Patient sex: M
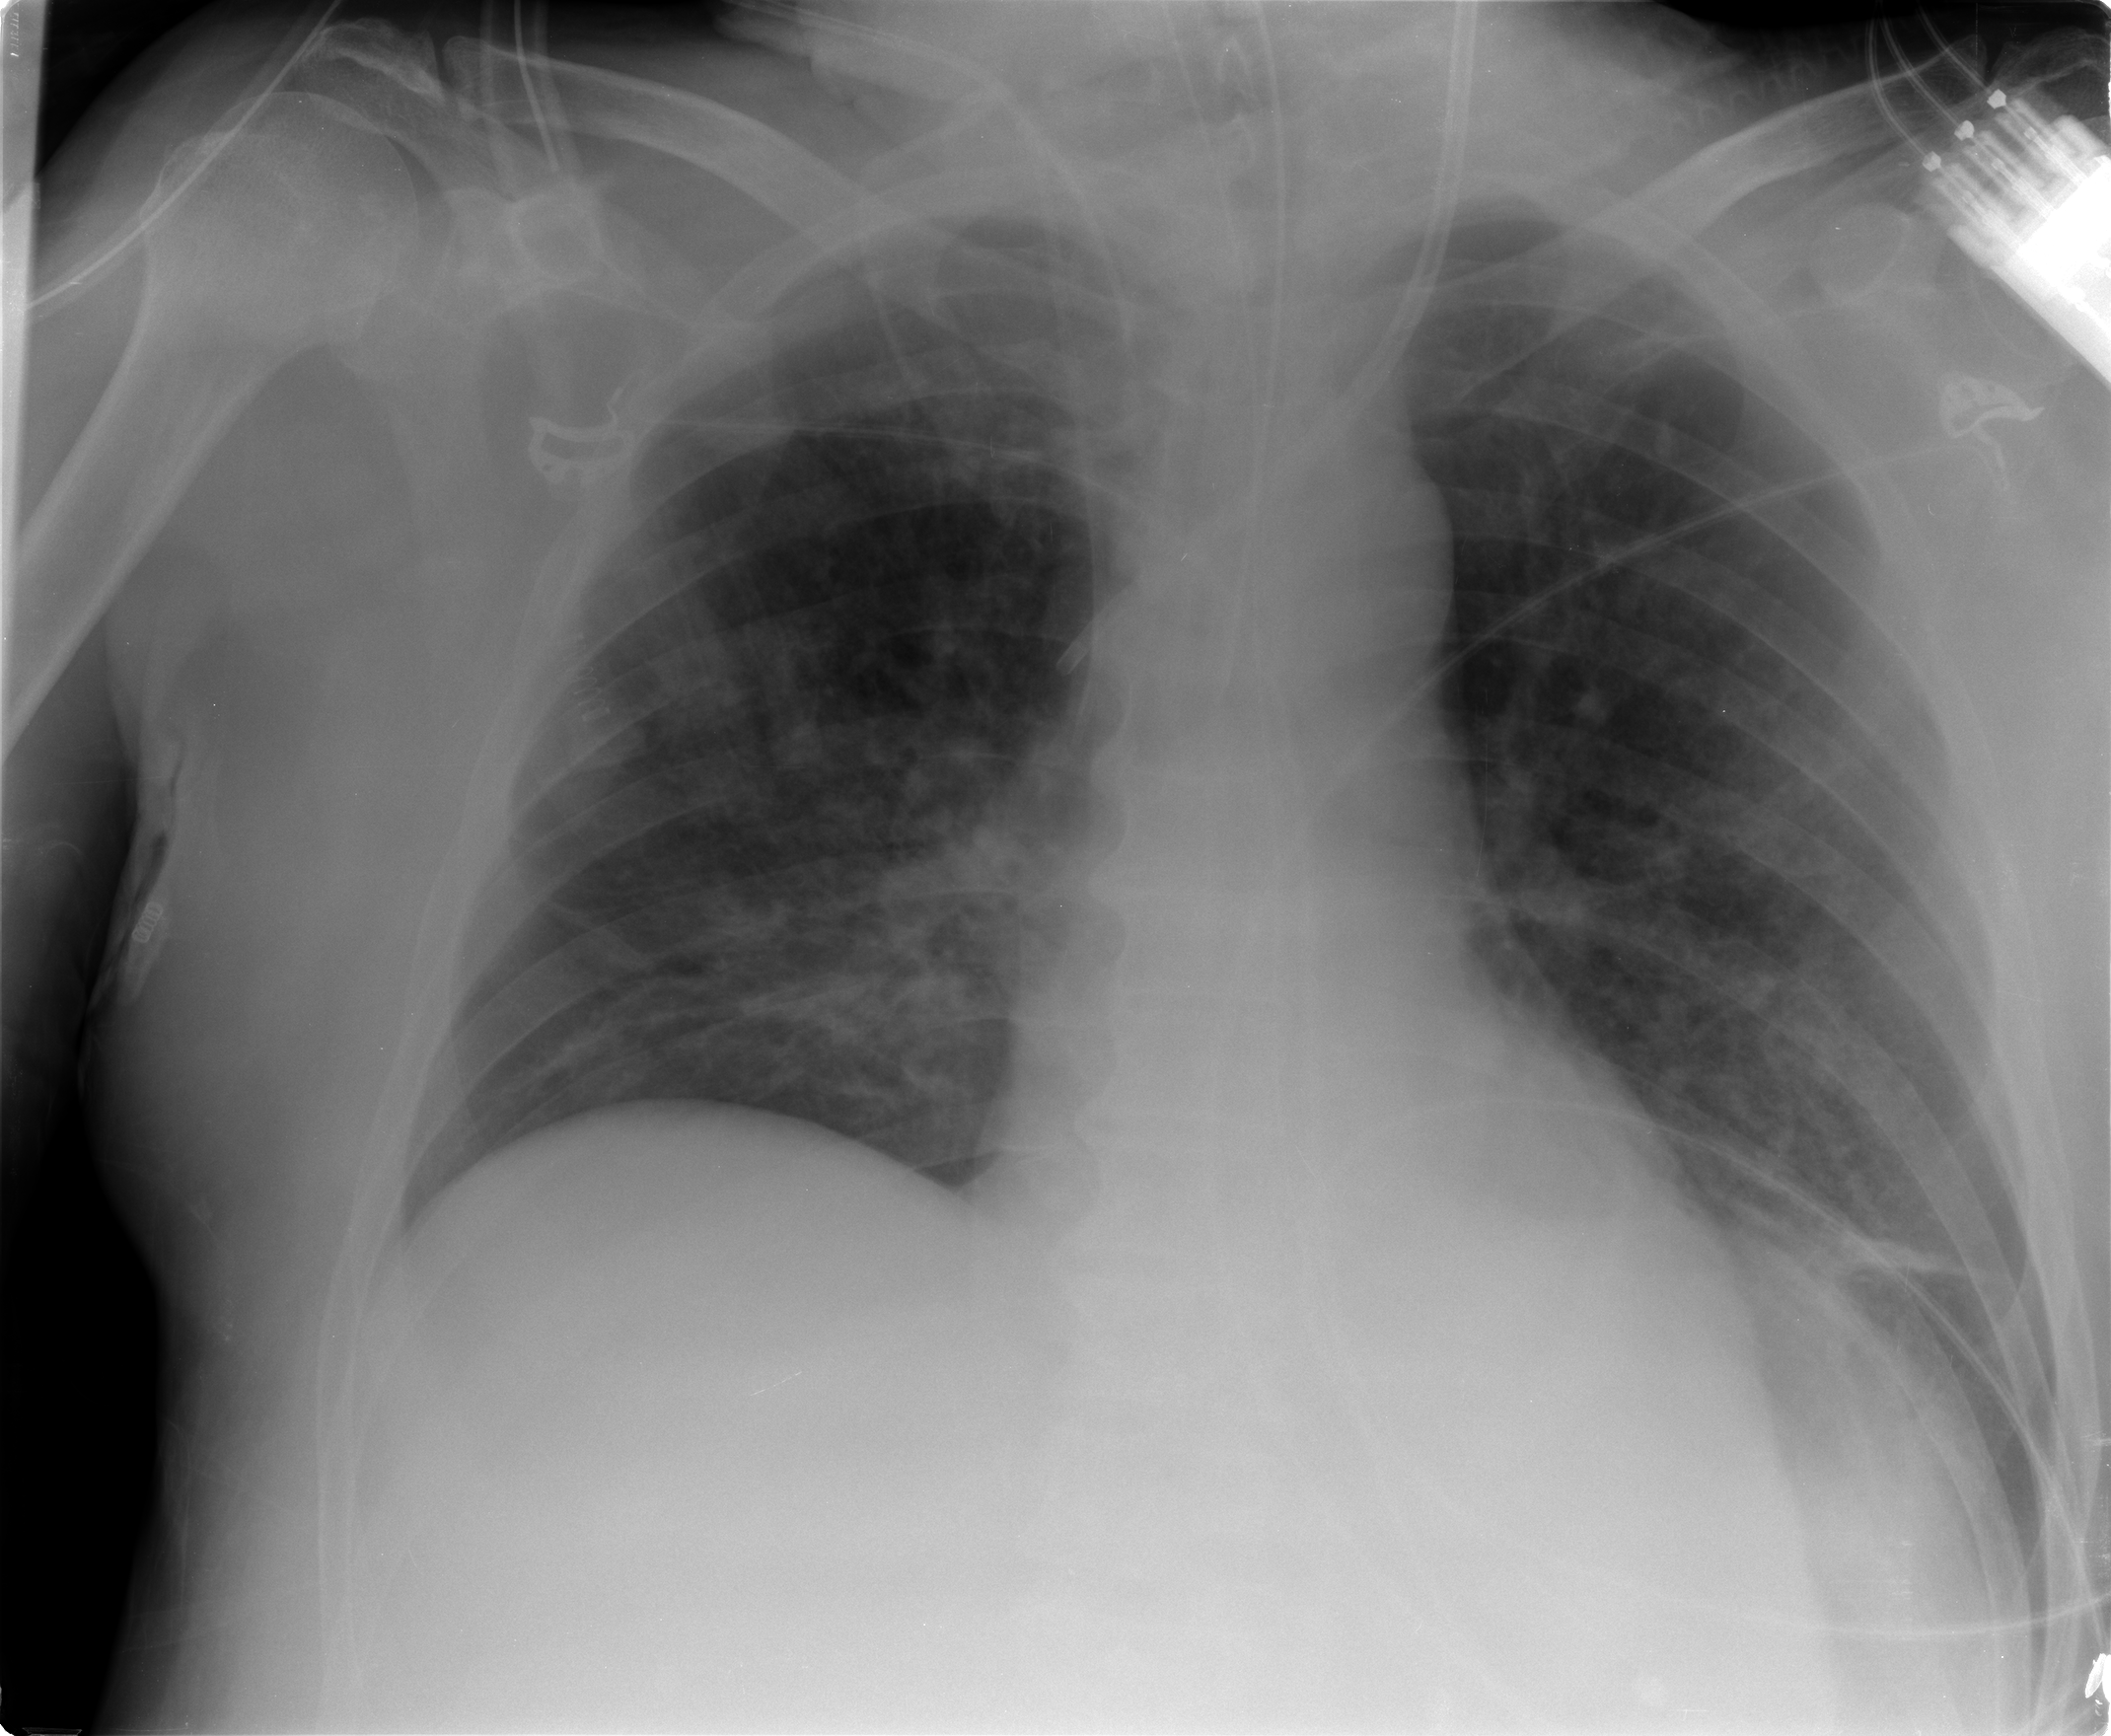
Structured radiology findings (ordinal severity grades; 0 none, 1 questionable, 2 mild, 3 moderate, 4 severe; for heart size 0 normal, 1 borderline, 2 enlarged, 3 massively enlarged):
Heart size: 0
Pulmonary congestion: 2
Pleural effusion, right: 0
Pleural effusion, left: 0
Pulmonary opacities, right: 2
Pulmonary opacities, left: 2
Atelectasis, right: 2
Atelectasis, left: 2